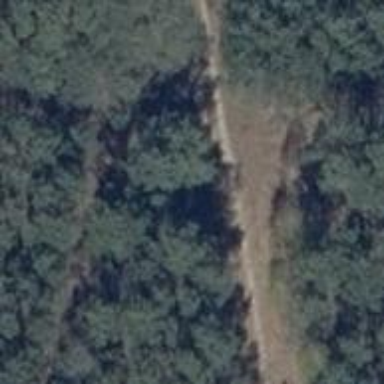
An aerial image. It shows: Track road with grade4 tracktype.